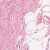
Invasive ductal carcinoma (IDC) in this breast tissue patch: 0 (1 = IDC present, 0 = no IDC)